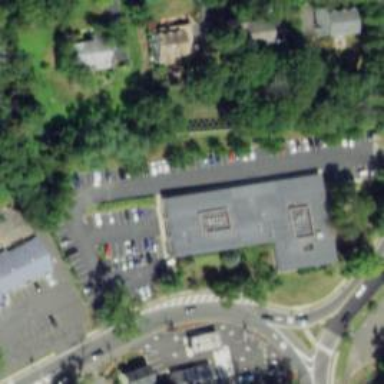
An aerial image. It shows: Healthcare clinic.